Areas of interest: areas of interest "Transportation stations"
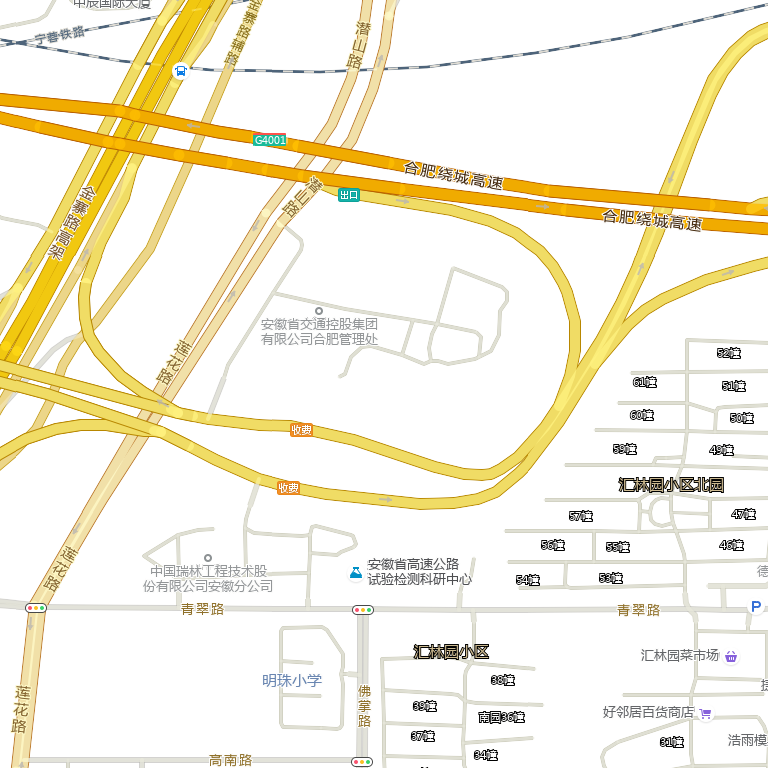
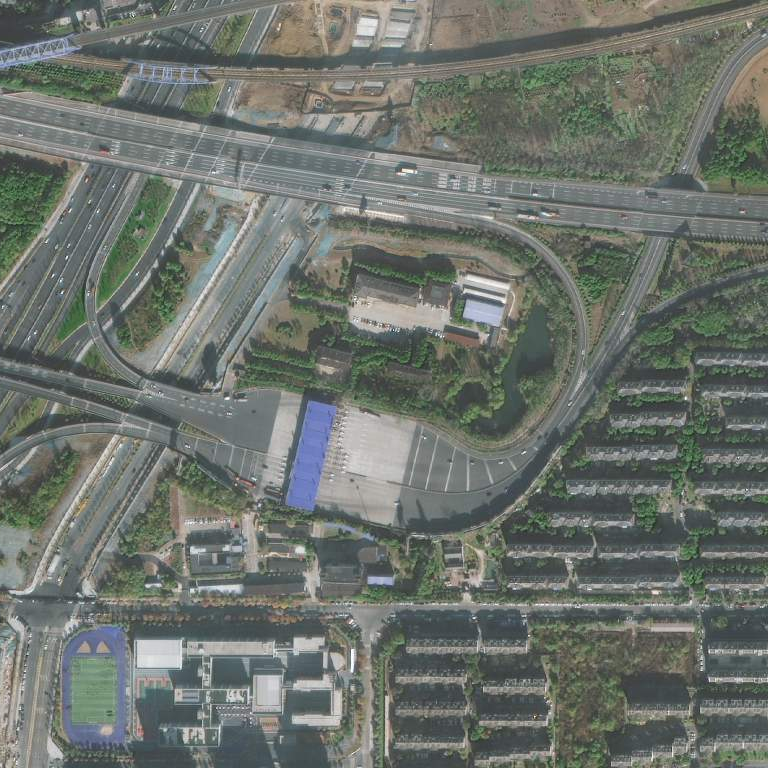